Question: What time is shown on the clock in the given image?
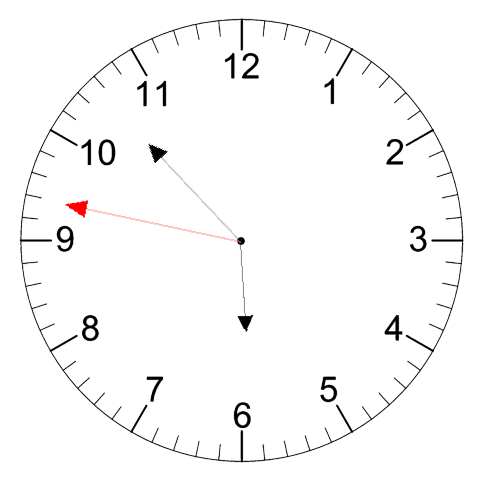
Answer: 05:52:47